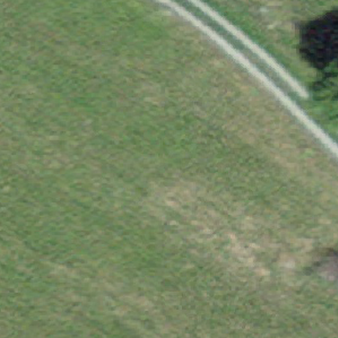
Label: other